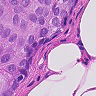
Metastatic tissue present: yes